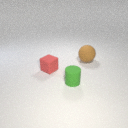
large brown rubber sphere behind small red rubber cube